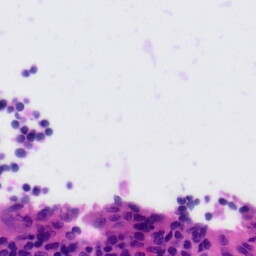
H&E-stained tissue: Tonsil